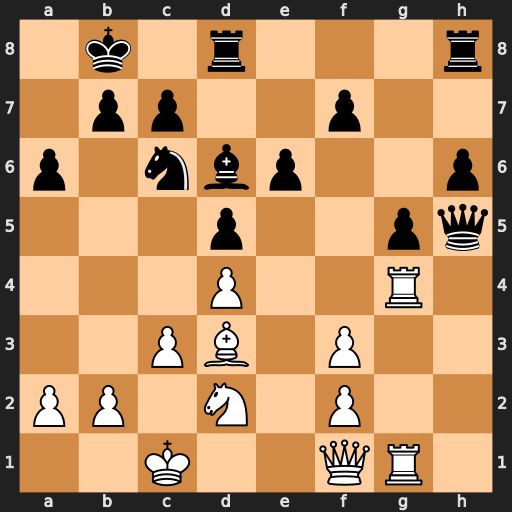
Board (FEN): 1k1r3r/1pp2p2/p1nbp2p/3p2pq/3P2R1/2PB1P2/PP1N1P2/2K2QR1
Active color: w
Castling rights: -
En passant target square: -
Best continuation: Rh1 Qxh1 Qxh1